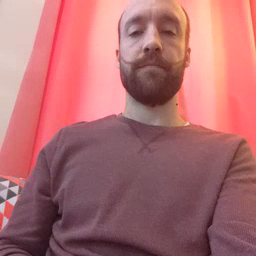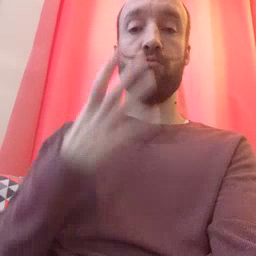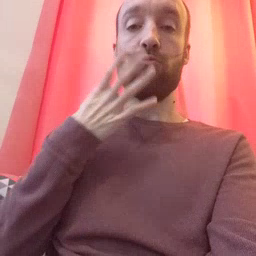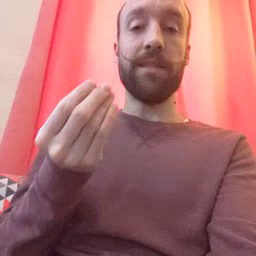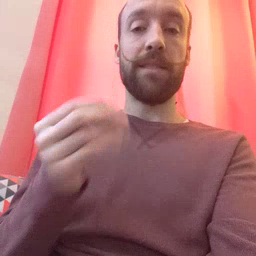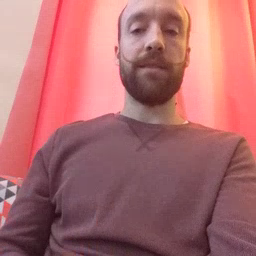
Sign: wet